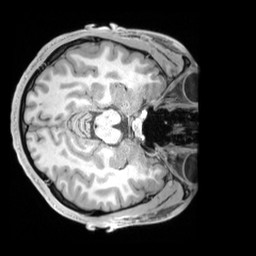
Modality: T1w
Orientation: axial
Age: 20
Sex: male
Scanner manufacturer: siemens
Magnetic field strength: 3 T
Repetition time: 2.2 s
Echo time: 0.00218 s